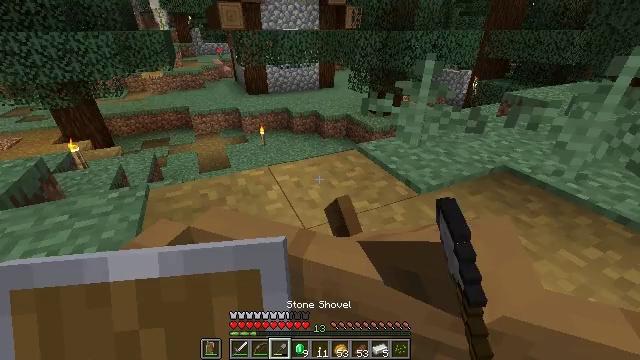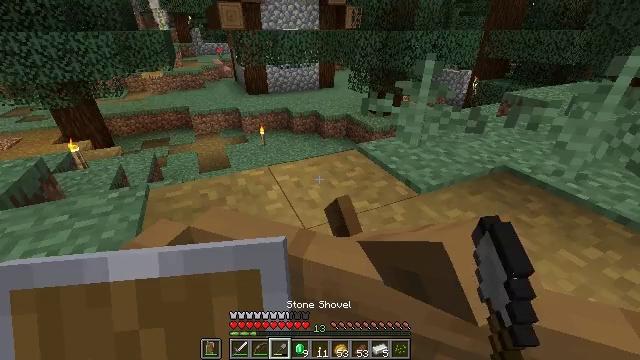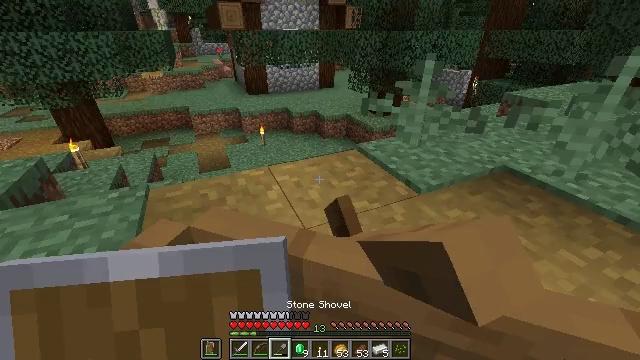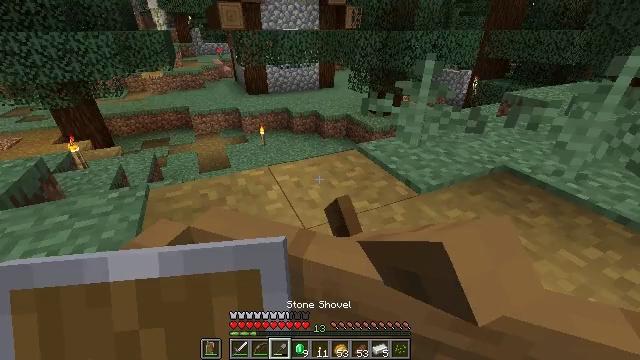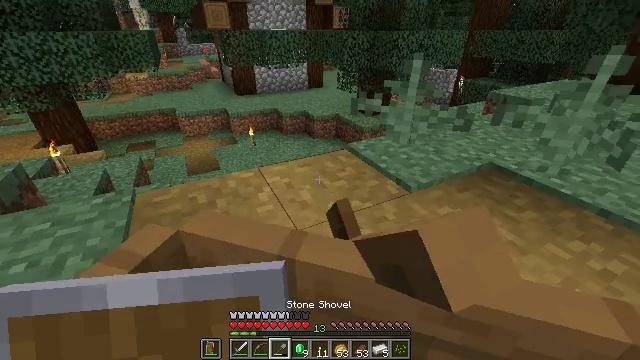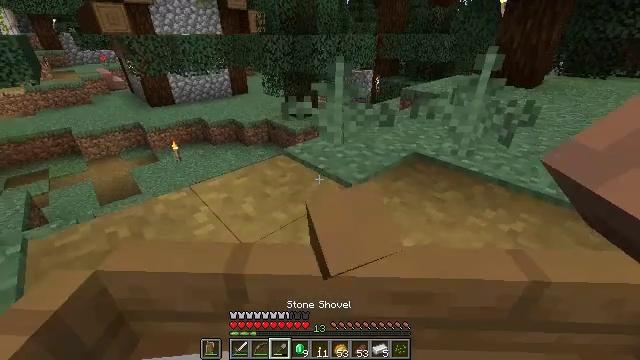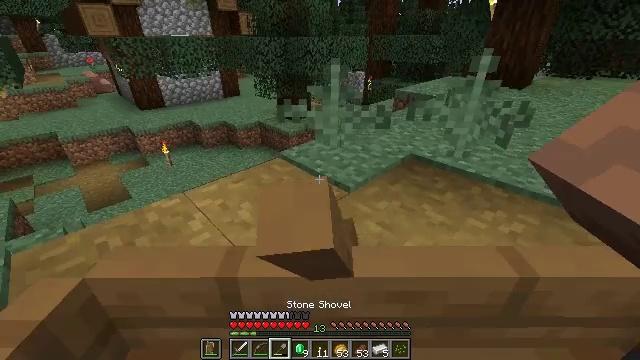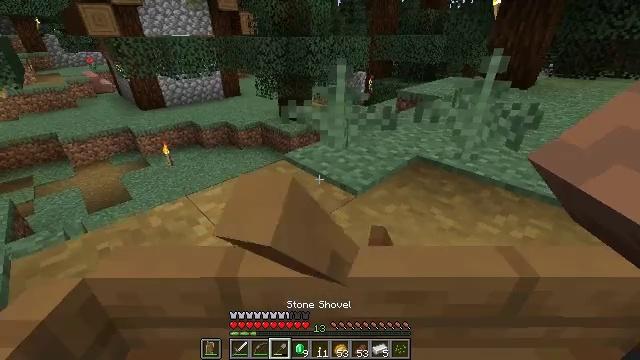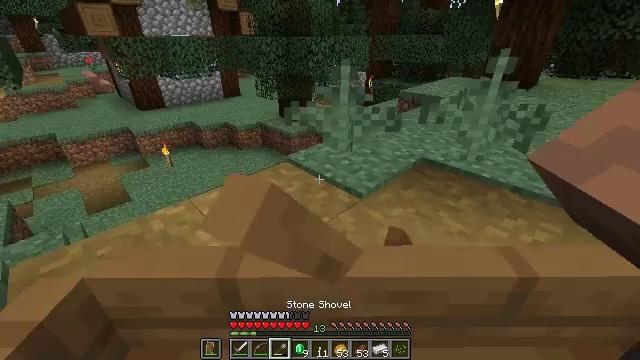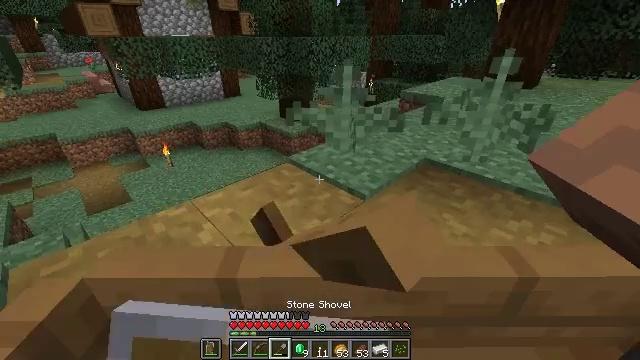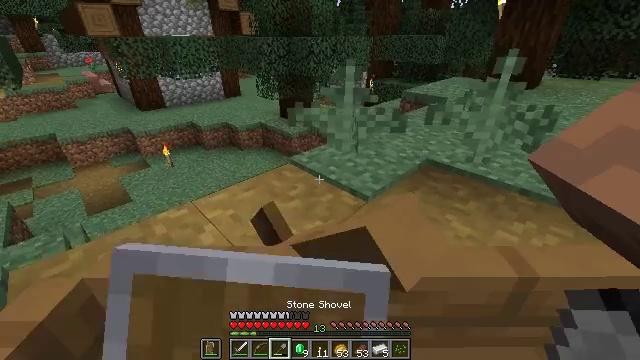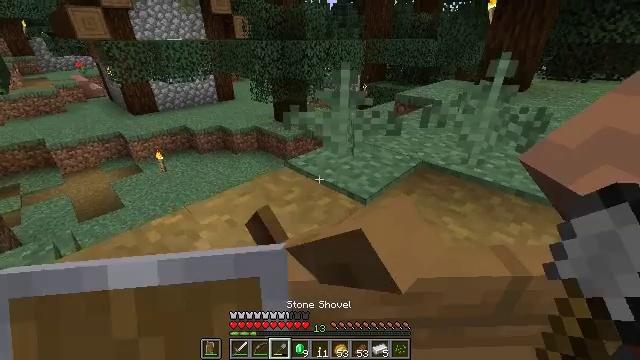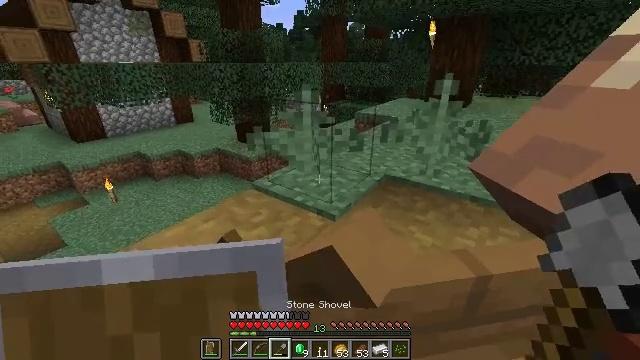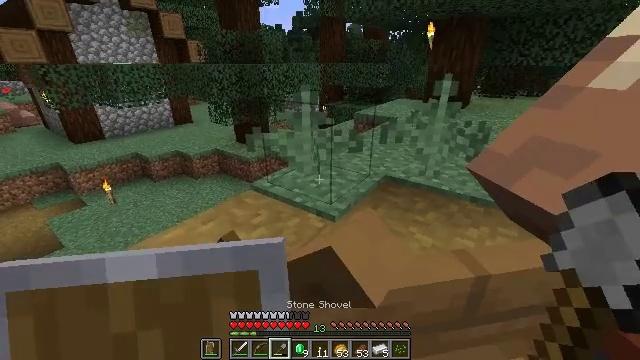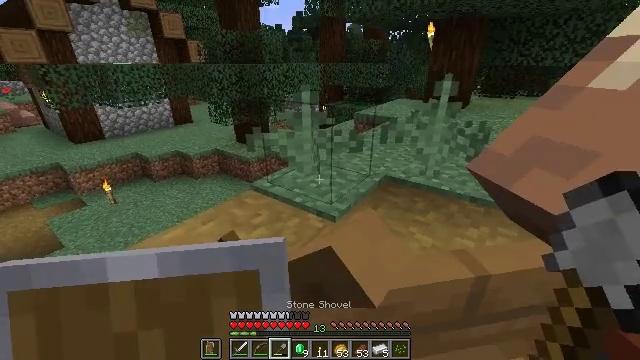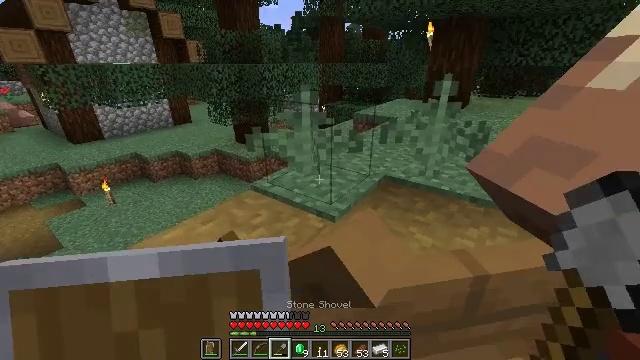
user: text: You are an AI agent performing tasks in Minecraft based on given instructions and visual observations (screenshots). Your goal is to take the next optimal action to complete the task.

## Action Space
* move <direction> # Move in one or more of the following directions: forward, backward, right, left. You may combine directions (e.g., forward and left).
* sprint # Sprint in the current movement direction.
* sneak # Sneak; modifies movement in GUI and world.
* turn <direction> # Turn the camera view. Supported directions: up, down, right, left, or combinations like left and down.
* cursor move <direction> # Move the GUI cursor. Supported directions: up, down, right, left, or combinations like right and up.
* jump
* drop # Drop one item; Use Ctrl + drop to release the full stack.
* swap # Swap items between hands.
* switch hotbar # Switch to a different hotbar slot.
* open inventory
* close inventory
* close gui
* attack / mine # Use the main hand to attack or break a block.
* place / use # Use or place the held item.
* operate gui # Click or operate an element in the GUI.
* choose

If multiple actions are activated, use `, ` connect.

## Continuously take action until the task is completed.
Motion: motion action
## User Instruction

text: Collect fern using your hands.
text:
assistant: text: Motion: no_op
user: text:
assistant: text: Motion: no_op
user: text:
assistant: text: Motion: move forward
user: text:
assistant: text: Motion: move forward, turn right
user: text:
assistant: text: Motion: move forward, turn right
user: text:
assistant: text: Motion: move forward, turn right
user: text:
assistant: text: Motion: move forward
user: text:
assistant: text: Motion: no_op
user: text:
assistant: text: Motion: use / place
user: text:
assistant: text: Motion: use / place
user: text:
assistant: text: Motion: turn right
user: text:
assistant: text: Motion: turn right and up
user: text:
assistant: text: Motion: no_op
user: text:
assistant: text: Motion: no_op
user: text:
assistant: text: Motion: no_op
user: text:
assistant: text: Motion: move forward
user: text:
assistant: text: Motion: move forward, turn left
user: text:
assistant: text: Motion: move forward, turn right
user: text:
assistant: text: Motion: move forward, turn right
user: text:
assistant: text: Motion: move forward, turn right
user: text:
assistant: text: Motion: no_op
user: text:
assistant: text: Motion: use / place
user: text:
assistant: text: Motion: use / place
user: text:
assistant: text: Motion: no_op
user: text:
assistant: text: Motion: no_op
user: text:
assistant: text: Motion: no_op
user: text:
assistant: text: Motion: no_op
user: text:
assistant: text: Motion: no_op
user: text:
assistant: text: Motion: no_op
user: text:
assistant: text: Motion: no_op